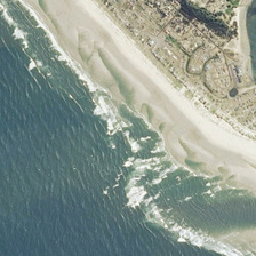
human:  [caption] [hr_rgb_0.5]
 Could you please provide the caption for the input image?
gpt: A sea and many buildings near the yellow beach.

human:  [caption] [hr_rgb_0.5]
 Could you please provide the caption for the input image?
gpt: A sea and many buildings near the yellow beach.

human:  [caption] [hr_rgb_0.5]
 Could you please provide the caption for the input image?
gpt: A piece of sea and many buildings near the yellow beach.

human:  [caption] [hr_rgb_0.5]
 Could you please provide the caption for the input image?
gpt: The sea is close to yellow beaches and many buildings.

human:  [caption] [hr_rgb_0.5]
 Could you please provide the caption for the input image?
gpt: A sea and many buildings near the yellow beach.